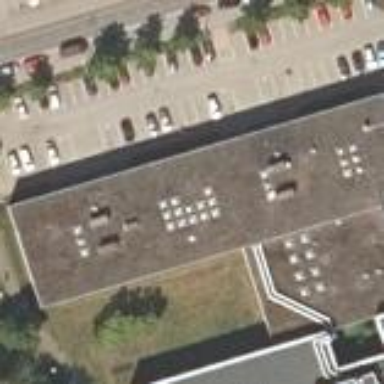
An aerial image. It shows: Hospital building with flat roof.